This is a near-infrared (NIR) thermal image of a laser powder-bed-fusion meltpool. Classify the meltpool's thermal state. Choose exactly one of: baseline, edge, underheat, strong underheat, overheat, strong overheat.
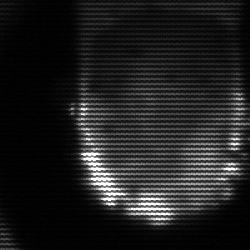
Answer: baseline